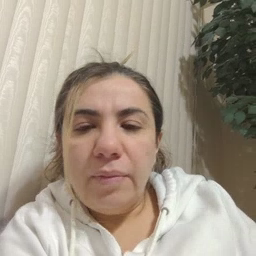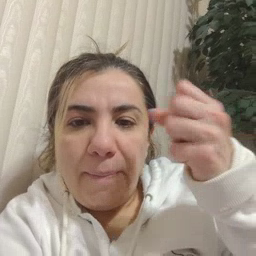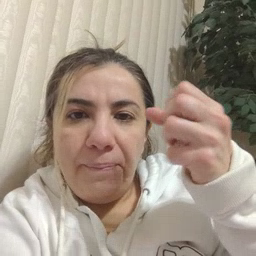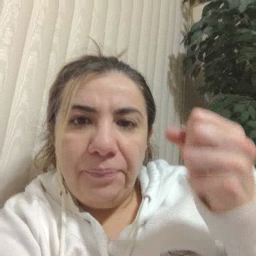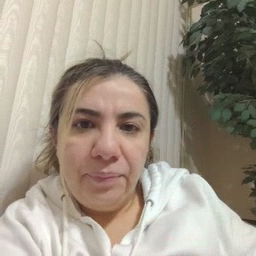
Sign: milk